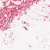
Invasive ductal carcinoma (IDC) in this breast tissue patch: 0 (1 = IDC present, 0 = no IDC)